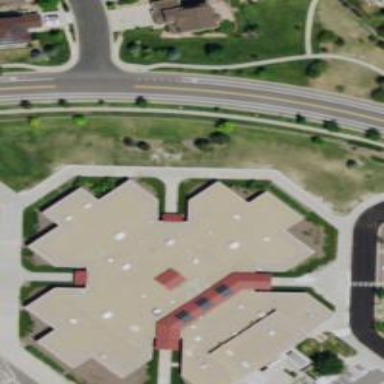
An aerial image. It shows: School building.